I will show an image sequence of human cooking. I have annotated the images with numbered circles. Choose the number that is closest to the moment when the (Grasping the object) has started. You are a five-time world champion in this game. Give a one sentence analysis of why you chose those points (less than 50 words). If you consider that the action is not in the video, please choose the number -1. Provide your answer at the end in a json file of this format: {"points": []}
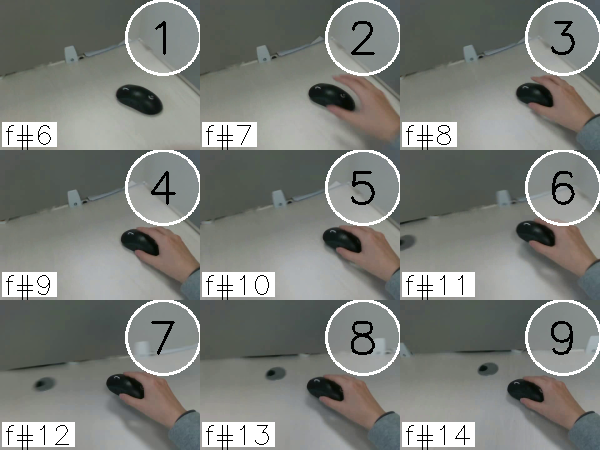
Frame 4 shows the clearest moment of hand-object contact.
{"points": [4]}